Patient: sex M, age 64
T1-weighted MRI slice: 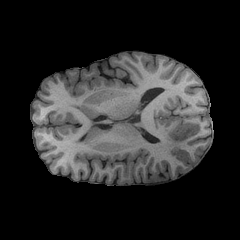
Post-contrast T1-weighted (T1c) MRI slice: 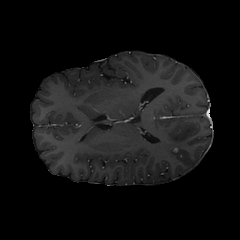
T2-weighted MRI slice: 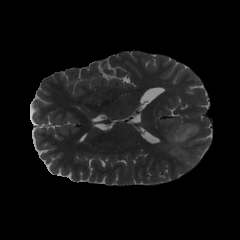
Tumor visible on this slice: yes
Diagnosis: Glioblastoma, IDH-wildtype
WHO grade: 4